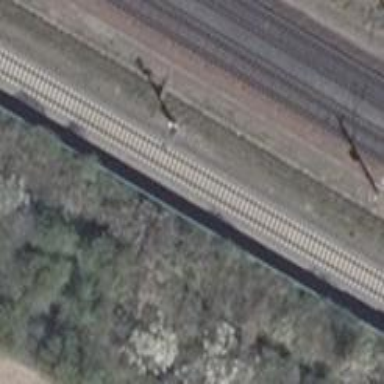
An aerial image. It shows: Railway signal.